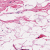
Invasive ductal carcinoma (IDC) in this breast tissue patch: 0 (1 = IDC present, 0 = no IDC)